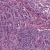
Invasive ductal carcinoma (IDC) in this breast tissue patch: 1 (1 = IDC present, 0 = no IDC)